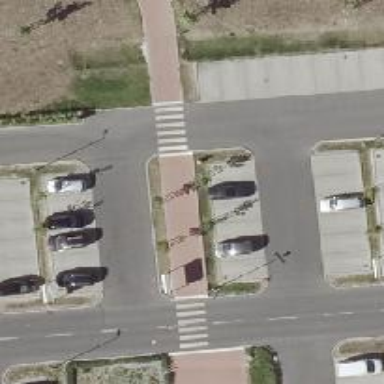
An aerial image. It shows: Uncontrolled zebra crossing on the road.